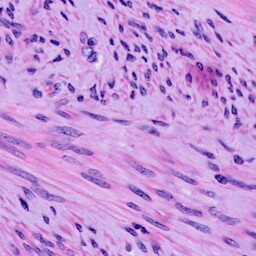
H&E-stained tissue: Cervix